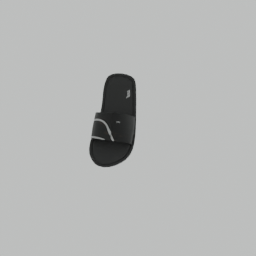
Label: people